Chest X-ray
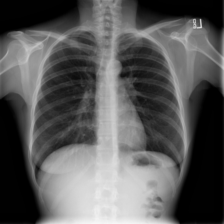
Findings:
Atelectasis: negative
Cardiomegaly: negative
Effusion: negative
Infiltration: positive
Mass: negative
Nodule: negative
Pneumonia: negative
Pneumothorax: negative
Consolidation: negative
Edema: negative
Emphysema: negative
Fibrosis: negative
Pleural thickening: negative
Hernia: negative